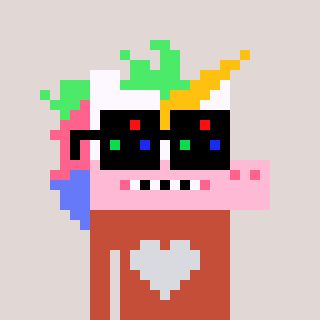
a pixel art character with square black sunglasses, a unicorn-shaped head and a rust-colored body on a warm background